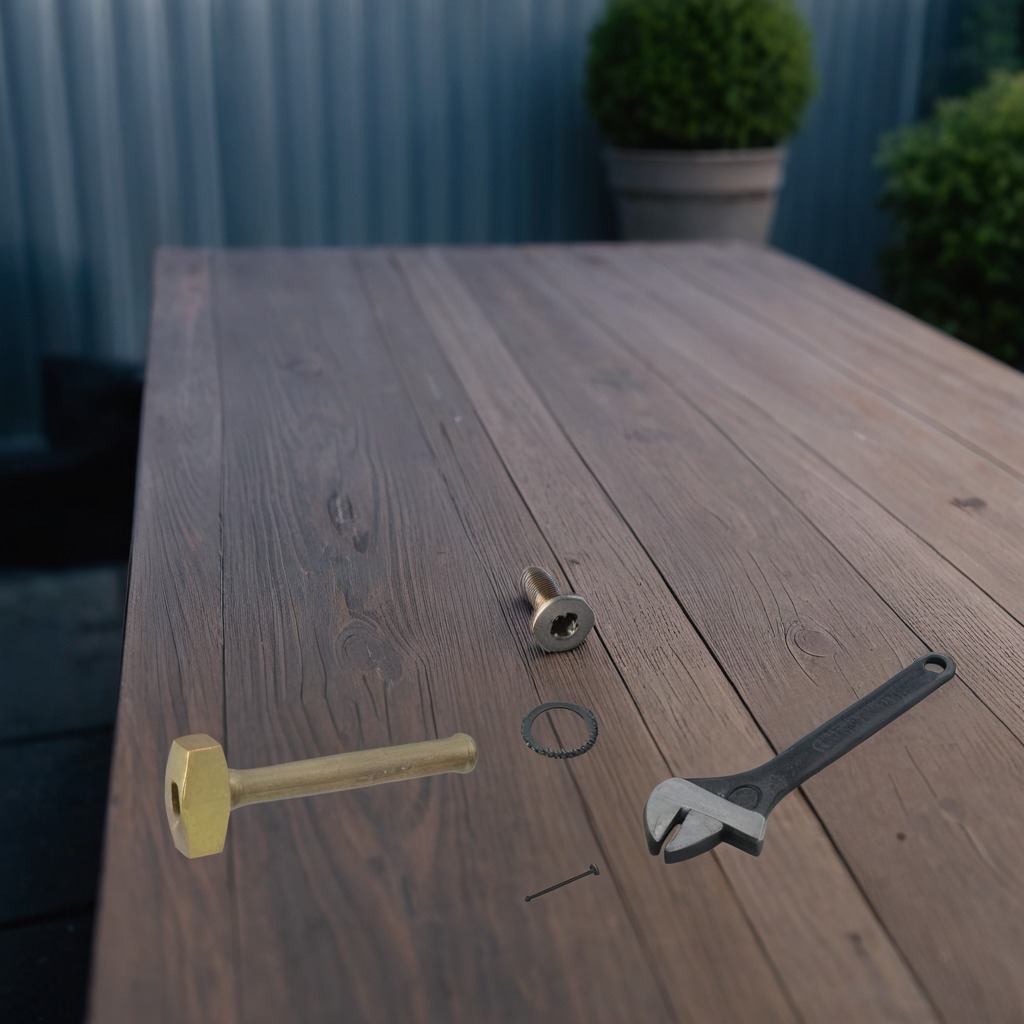
A metal washer, a metal machine screw, a hammer, an iron nail, and a wrench are lying on a table in a small garage at twilight.